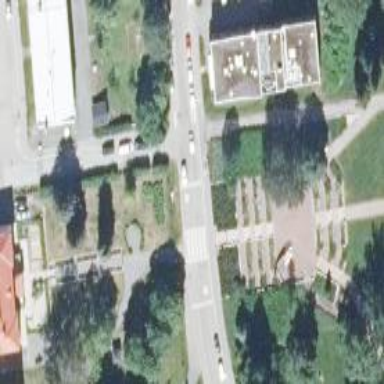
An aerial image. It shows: Marked crossing on the road.